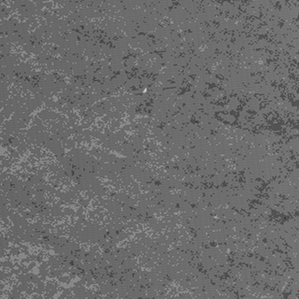
Label: frost